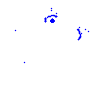
Particle: kaon